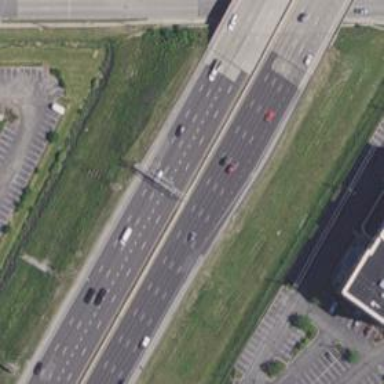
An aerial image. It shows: Motorway with asphalt surface and embankment.